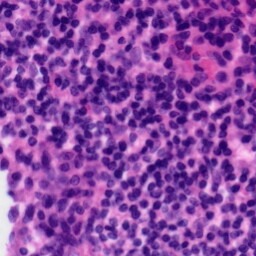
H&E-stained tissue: Tonsil